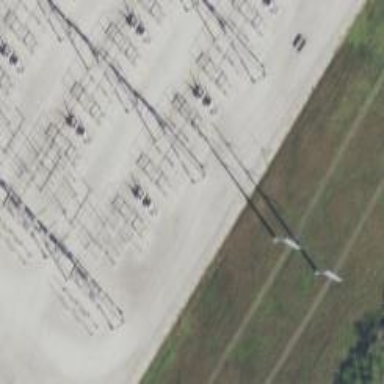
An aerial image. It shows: Switch for power supply.